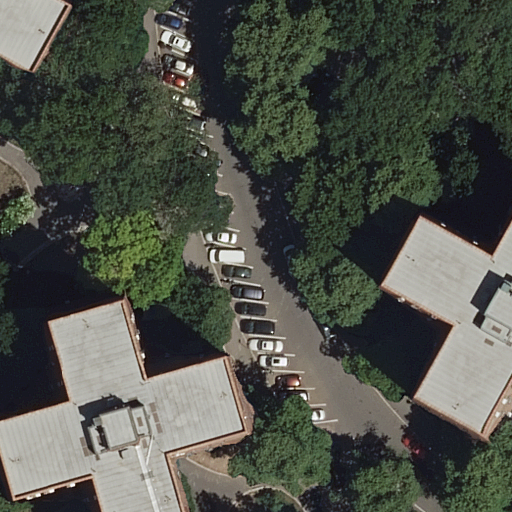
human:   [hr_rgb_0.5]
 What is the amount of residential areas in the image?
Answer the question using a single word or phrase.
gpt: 1

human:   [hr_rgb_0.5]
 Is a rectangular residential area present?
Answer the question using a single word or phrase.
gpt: yes

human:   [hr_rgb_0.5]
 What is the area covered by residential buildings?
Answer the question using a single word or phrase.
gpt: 2139m2

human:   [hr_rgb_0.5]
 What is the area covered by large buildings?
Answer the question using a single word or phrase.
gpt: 1996m2

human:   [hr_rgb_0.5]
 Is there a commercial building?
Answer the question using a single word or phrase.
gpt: no

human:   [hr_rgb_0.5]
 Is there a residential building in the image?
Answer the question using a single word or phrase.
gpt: yes

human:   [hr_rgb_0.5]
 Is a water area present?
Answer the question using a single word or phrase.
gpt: no

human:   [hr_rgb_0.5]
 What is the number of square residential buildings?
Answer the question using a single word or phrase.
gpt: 0

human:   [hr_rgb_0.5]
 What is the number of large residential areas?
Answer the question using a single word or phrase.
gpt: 1

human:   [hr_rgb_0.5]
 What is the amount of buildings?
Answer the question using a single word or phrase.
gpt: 3

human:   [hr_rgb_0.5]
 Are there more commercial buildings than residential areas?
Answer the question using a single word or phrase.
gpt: no

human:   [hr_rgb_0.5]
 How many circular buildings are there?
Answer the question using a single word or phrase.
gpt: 0

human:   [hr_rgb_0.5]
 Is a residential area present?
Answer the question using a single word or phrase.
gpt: yes

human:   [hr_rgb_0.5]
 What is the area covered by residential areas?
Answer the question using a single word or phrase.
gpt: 10614m2

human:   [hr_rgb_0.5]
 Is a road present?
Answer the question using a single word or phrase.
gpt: yes

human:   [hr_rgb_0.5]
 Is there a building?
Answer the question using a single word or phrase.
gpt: yes

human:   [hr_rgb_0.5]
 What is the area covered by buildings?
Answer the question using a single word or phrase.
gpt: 2139m2

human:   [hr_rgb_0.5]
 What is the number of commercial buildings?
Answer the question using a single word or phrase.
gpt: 0

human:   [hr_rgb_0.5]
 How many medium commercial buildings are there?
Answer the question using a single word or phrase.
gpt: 0

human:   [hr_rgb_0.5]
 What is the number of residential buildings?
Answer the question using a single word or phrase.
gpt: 3

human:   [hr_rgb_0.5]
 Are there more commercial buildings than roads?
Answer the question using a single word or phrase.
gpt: no

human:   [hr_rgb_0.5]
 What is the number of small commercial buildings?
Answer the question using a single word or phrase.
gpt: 0

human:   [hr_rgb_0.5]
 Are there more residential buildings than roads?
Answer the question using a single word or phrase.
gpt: no

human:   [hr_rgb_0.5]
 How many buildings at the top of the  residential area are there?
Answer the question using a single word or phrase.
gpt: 3

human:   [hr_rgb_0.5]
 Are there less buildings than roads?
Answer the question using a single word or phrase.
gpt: yes

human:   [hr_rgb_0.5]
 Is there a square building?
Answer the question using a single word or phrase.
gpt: no

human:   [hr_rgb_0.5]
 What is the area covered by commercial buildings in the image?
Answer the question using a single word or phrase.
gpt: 0m2

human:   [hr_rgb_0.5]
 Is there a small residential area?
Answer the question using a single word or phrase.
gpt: no

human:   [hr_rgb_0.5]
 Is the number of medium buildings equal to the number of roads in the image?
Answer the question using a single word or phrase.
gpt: no

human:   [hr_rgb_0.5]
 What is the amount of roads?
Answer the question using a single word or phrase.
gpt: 4

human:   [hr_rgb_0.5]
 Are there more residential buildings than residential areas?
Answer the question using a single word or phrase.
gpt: yes

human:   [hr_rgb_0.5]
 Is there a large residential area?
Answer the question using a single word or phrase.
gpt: yes

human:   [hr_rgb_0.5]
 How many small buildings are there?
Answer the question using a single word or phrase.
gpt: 0

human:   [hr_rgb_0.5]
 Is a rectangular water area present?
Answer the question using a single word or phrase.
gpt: no

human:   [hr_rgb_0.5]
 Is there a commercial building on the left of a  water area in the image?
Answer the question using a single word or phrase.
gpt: no

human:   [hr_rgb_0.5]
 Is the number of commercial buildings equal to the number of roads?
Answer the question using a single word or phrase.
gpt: no

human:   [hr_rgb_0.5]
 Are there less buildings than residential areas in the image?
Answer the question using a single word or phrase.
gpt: no

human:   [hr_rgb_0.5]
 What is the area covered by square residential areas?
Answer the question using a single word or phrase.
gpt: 0m2

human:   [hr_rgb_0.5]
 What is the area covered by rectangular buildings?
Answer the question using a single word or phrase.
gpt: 143m2

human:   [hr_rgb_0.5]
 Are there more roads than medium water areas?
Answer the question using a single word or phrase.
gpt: yes

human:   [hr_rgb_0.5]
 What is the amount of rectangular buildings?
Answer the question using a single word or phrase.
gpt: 1

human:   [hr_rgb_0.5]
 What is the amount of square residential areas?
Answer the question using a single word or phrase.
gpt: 0

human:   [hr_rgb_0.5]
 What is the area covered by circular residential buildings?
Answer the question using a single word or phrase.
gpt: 0m2

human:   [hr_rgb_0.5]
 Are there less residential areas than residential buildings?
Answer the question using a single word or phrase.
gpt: yes

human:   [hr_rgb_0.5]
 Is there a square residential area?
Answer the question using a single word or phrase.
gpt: no

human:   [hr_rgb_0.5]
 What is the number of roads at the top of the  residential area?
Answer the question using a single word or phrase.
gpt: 4

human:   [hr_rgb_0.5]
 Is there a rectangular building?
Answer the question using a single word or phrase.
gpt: yes

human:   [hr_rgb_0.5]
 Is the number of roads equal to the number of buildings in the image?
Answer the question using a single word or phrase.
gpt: no

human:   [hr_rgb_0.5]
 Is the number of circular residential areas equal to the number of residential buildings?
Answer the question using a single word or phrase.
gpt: no

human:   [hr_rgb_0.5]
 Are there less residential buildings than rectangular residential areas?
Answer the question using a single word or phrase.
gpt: no

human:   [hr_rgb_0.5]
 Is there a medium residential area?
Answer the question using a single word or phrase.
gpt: no

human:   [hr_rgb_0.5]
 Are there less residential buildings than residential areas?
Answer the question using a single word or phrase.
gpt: no

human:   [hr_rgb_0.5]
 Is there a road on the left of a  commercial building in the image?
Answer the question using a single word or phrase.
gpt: no

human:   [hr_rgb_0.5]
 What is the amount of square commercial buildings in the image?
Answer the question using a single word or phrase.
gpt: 0

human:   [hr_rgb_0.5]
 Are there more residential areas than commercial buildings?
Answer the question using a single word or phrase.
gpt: yes

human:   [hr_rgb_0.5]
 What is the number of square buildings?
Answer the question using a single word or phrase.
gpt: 0

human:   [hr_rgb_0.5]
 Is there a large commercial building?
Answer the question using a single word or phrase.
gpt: no

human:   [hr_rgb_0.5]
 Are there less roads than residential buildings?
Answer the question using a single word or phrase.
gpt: no

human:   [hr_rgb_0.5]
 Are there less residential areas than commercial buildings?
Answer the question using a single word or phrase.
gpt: no

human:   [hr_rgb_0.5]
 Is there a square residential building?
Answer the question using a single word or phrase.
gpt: no

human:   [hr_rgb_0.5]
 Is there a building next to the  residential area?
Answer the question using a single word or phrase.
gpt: yes

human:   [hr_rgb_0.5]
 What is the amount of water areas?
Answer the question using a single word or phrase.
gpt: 0

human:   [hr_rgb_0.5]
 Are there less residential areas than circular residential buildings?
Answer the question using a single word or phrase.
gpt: no

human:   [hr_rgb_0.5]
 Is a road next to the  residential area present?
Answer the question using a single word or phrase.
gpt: yes